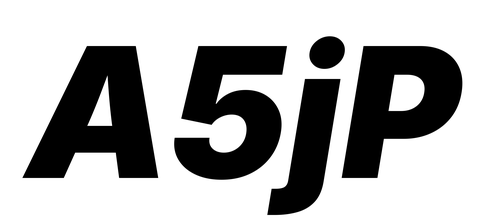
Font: Inter-Italic_Black_Italic